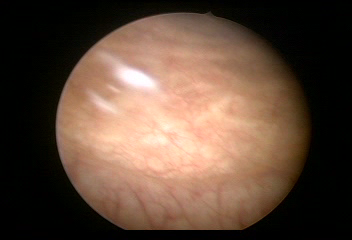
Modality: WLC
Class: Normal mucosa
Bladder cancer association: No